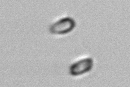
Label: Thalassiosira